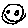
Label: smiley face